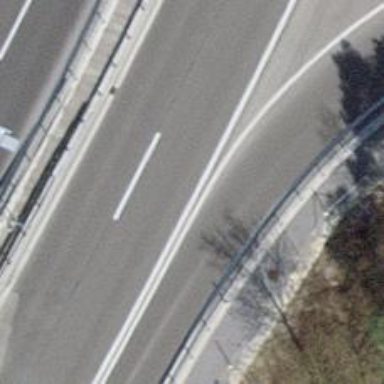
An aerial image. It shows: Asphalt motorway.